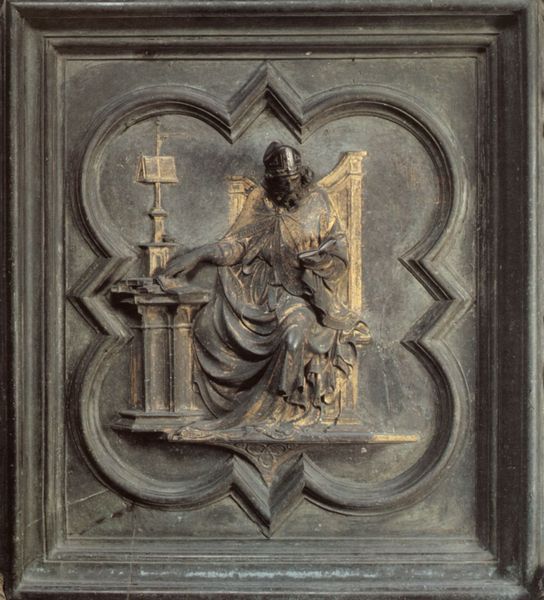
Titel: Nordtür
Künstler: Lorenzo Ghiberti
Standort: Florenz, Baptisterium (EU - I - Toskana)
Schlagwörter: flügel, kopf, mann, blume, holz, schwarz, stuhl, säule, tisch, tür, bart, arme, bibel, falten, rahmen, stein, bildnis, gewand, gold, renaissance, turm, relief, leiste, italien, bischof, könig, thron, lesen, bronze, faltenwurf, podest, bögen, buch, medaillon, pult, mitra, heilig, zweifarbig, buchständer, ghiberti, sankt, italine, donatello, mytra, moizes, mythra